Question: I am looping around span elements which belongs to 'frag' class. I wanted to detect if the frag element im currently in is the youngest son/grandson/grandgrand son(from left to right) of the a span element which belongs to 'frag' class and belongs to 'cond' class and has an "if" or "else if" in its text
'''
if( ((b>0) && (b<10)) || b==15 )
'''
'''
<div id="board">
<div>
<span class="frag cond">if<span class="openParen bm1">(</span> <span class="frag cond"><span class="openParen bm2">(</span><span class="frag cond"><span class="openParen bm3">(</span><span class="frag">b</span>&gt;0<span class="closeParen bm3">)</span></span> && <span class="frag cond"><span class="openParen bm4">(</span><span class="frag">b</span>&lt;10<span class="closeParen bm4">)</span></span><span class="closeParen bm2">)</span></span> || <span class="frag">b</span>==15 <span class="closeParen bm1">)</span></span>
</div>
</div>
'''
(My system is like a code editor by the way, so i am using a contenteditable div) Here, i wanted to detect if im on the 3rd 'b'.
<URL> has helped me with this:
'''
var $elem = $('.frag').eq(fragNum);
var validAncest = $elem.parents('.cond').filter(function(i){
return /^\s*(if|else\s+if)/.test($(this).text());
}).filter(function(i){
var generations = 0,
$elemCrawl = $('.frag').eq(fragNum);
while ($elemCrawl[0] && $elemCrawl[0] !== this) {
generations++;
$elemCrawl = $elemCrawl.parent();
}
if ($elemCrawl[0] && generations < 4) {
return true;
}
});
'''
finds all the ancestors of the element, it then filters then once to narrow down to those starting with 'if' or 'else if'. It then filters these to those that are either the parent, grandparent or great-grandparent (generations < 4) of the original element.
the condition to check will be:
'''
if (validAncest.length && !$elem.nextAll('.frag').length) {
alert('target acquired');
}
'''
It checks that there is at least one valid ancestor (validAncest.length) AND that the original element is the last child of it's that has the class 'frag' (!$elem.nextAll('.frag').length)
IMMEDIATE parent should also be the last child/grandchild of the element with "if" or "else if"
So from the example above, the first 'b' will already give me the alert where it should be on the 3rd 'b'
should pop the alert at the 2nd 'b' not at '(b<10)'

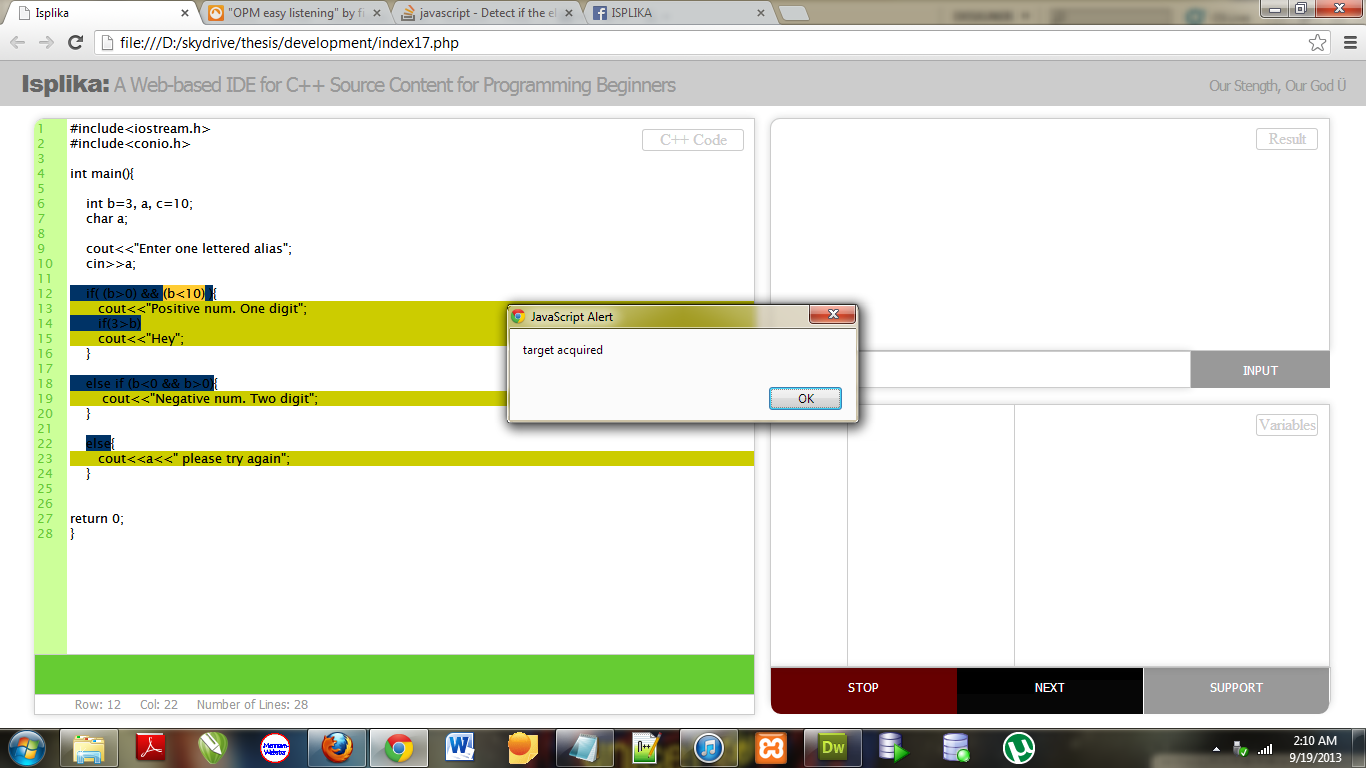
Answer: Try changing 'validAncest' with:
'''
var validAncest = $elem.parents('.cond').filter(function(i){
return /^\s*(if|else\s+if)/.test($(this).text());
}).filter(function(i){
var generations = 1,
$elemCrawl = $('.frag').eq(fragNum).parent();
while ($elemCrawl[0] && $elemCrawl[0] !== this) {
if (!$elemCrawl.is(':last-child')) {return false;}
generations++;
$elemCrawl = $elemCrawl.parent();
}
if ($elemCrawl[0] && generations < 4) {
return true;
}
});
'''
This should include:
1. The parent of $elem provided it starts with 'if'/'else if'
2. The grandparent provided it starts with 'if'/'else if' AND the parent of $elem is the last child of this grandparent
3. The great-grandparent provided it starts with 'if'/'else if' AND the parent of $elem is the last child of the intermediate grandparent AND that grandparent is the last child of the great-grandparent